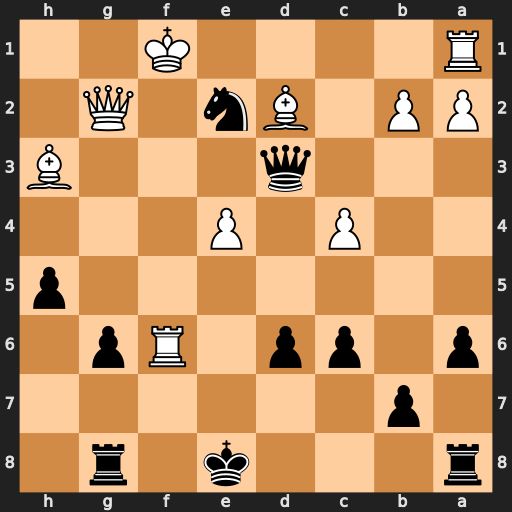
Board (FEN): r3k1r1/1p6/p1pp1Rp1/7p/2P1P3/3q3B/PP1Bn1Q1/R4K2
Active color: b
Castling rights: q
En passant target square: -
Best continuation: Nf4+ Ke1 Nxg2+